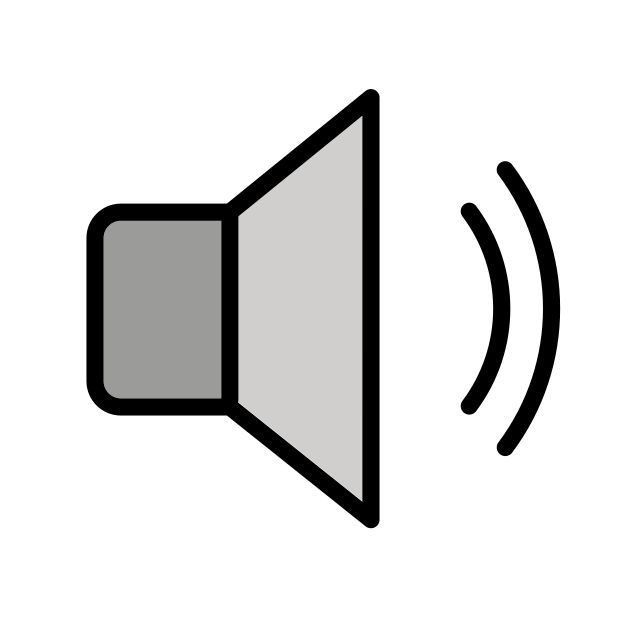
Emoji: 🔉
Name: speaker with one sound wave
Unicode: 0x1f509